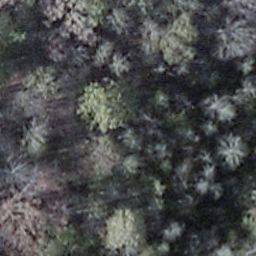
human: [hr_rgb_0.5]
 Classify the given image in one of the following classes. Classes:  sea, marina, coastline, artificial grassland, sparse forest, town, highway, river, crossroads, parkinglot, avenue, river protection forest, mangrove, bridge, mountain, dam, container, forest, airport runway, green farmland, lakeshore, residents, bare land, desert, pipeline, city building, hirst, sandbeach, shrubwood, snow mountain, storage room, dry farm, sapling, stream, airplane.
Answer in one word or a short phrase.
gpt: shrubwood